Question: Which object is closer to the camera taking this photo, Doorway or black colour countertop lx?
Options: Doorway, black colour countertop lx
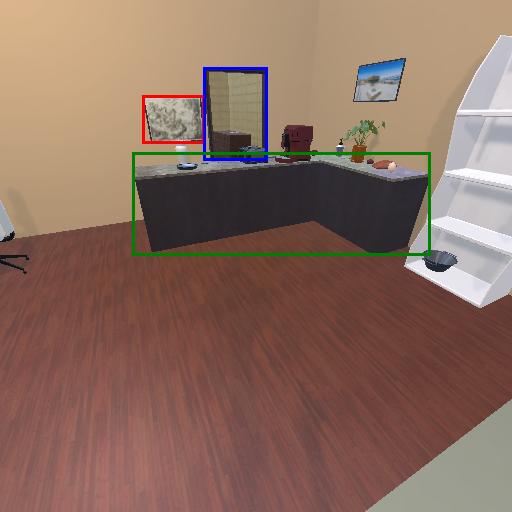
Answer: Doorway